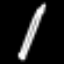
Label: pencil